Interaction volume radius: 10 \u00c5
Interaction volume height: 20 \u00c5
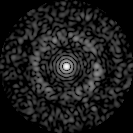
Disorder parameter: 0.8426